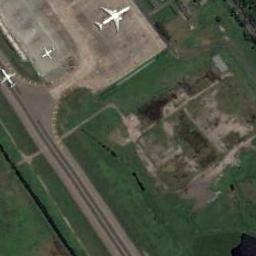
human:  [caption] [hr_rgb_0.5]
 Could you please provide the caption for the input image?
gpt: A small airplane and two big airplanes are parked on the runway by the grass .

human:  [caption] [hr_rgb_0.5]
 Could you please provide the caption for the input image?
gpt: There is one airplane on the runway and two airplanes on the runway  There is a large lawn next to the runway .

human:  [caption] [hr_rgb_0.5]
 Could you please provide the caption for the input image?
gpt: Two planes were parked on the ground and another one was on the runway .

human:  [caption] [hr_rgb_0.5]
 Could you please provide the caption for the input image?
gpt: Two planes parked on the airport and another plane on the runway .

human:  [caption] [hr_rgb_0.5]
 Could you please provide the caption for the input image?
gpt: Three planes are in the clearing next to the grass .